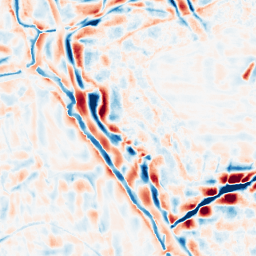
Category: wavelet
Decomposition family: wavelet_dwt
Decomposition parameters: wavelet: sym4
level: 4
Upsampling method: cubic_mitchell
Upsampling parameters: scale: 2
Upsampling scale: 2